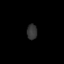
Tissue: lung
Cell type: Epithelial cells
Senescence score: 0.2412
Nuclear area (px): 156
Mean DAPI intensity: 51.263